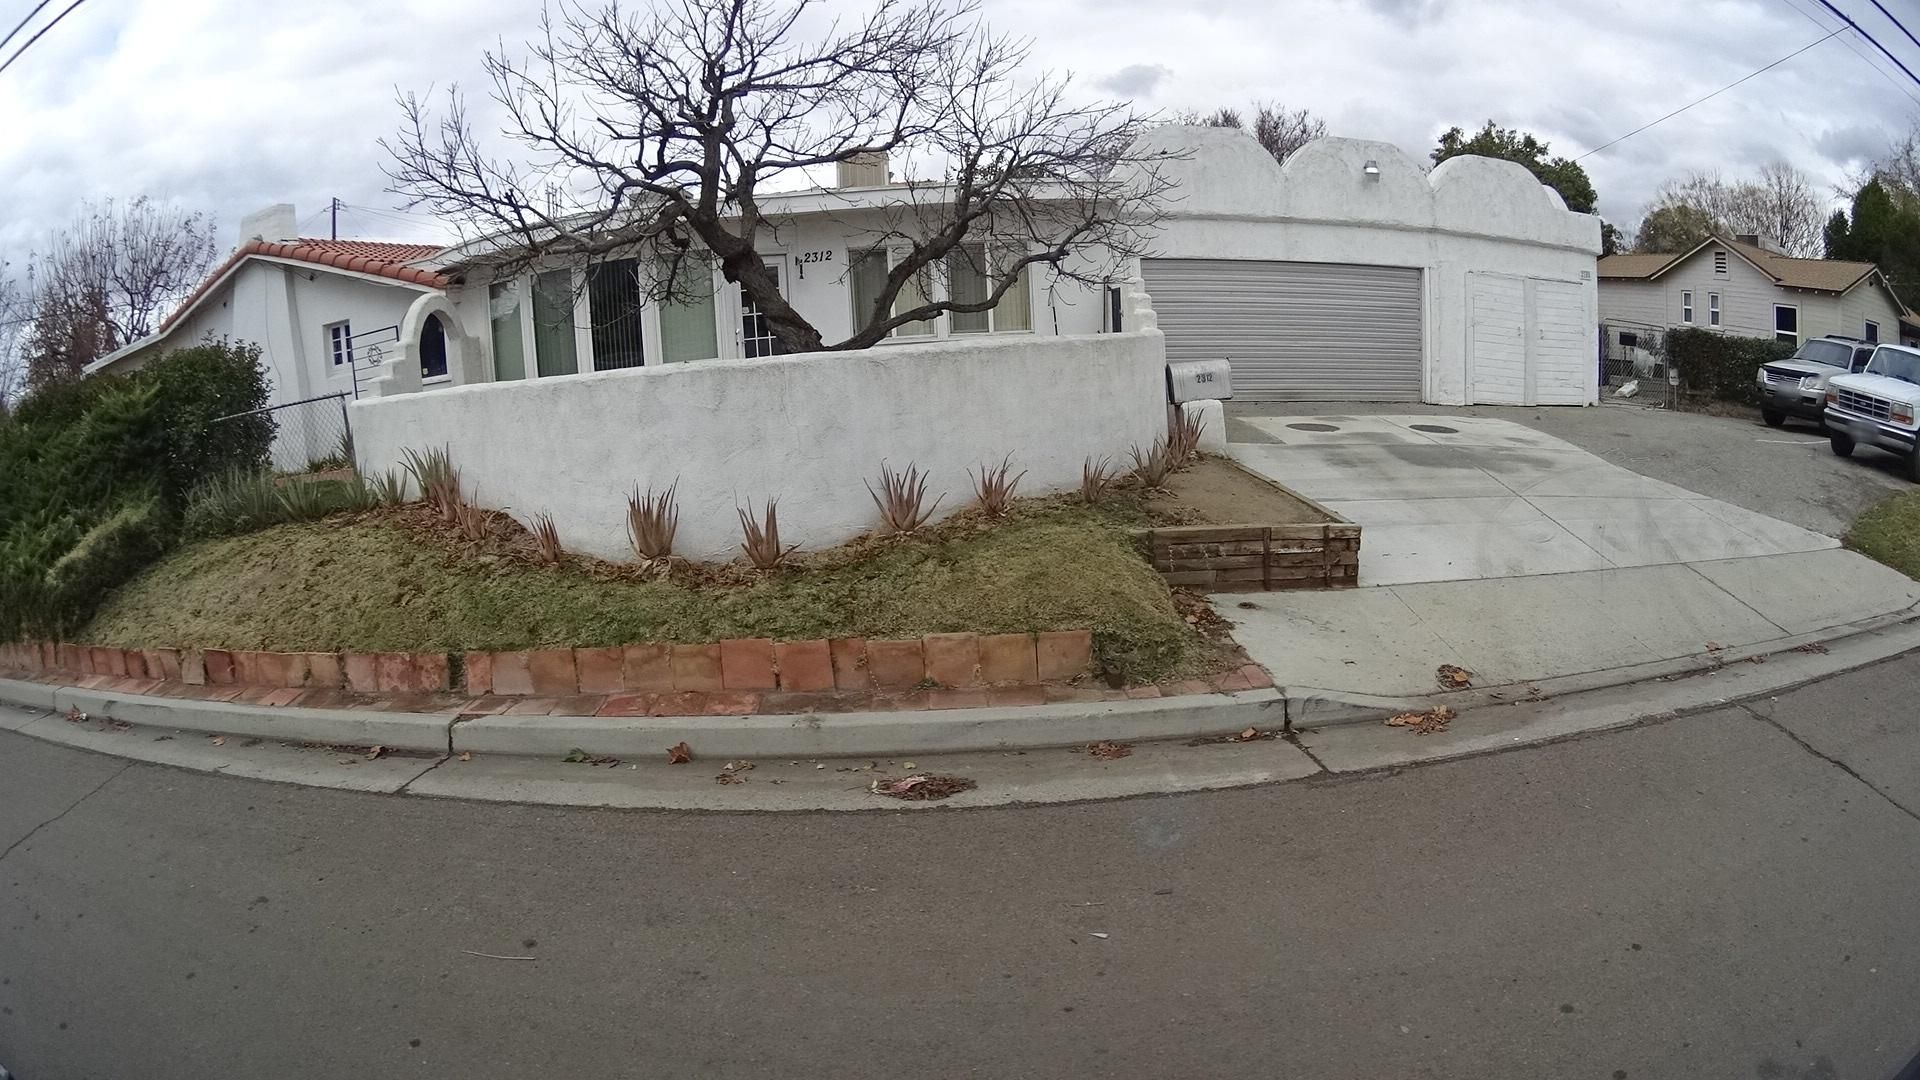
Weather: snowy
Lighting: day
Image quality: good
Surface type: driving surface
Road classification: tertiary
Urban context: urban centre
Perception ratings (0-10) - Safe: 1.16, Lively: 5.08, Beautiful: 2.97, Boring: 5.54, Depressing: 7.74, Wealthy: 3.51